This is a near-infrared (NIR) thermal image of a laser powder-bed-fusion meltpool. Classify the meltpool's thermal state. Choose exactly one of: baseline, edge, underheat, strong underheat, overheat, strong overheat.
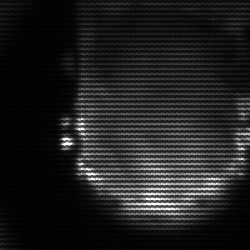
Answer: baseline